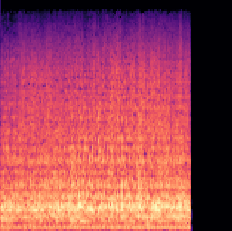
Sound class: Helicopter